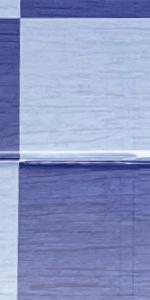
Label: Empty